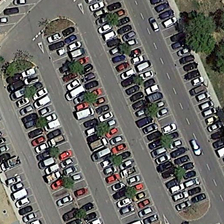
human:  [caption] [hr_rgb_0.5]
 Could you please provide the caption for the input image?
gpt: many cars are orderly parked in a large parking lot near some green trees .

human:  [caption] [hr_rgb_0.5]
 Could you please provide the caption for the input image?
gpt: many cars are orderly parked in a large parking lot near some green trees .

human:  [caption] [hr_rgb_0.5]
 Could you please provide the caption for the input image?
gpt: many cars are orderly parked in a large parking lot near some green trees .

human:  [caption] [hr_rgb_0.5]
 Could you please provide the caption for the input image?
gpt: many cars are orderly parked in a large parking lot near some green trees .

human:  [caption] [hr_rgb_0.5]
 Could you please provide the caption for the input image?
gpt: many cars are orderly parked in a large parking lot near some green trees .